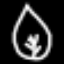
Label: leaf